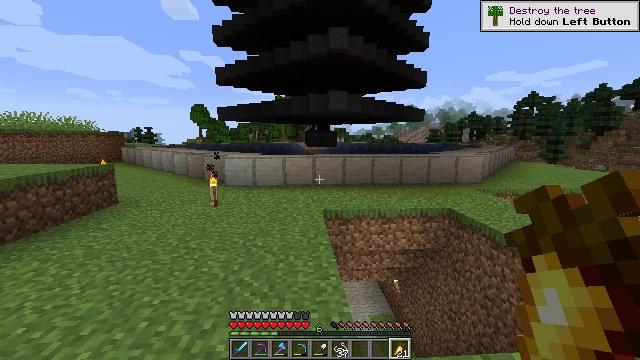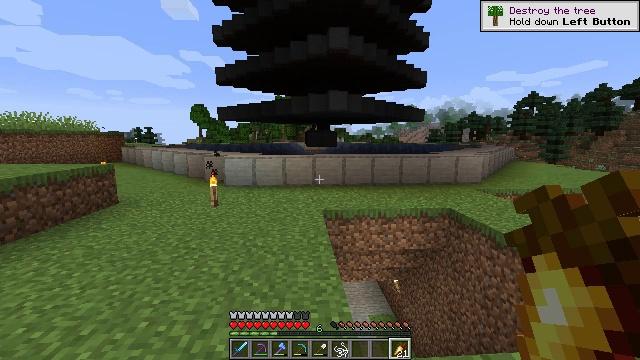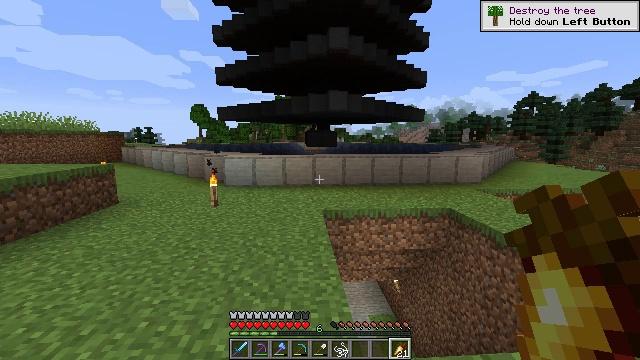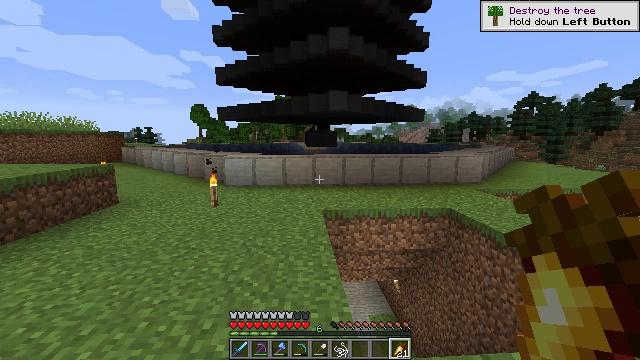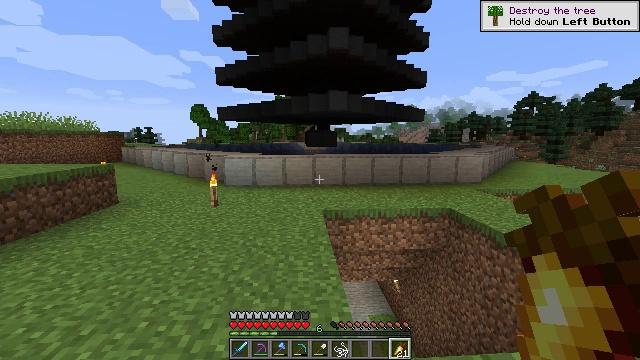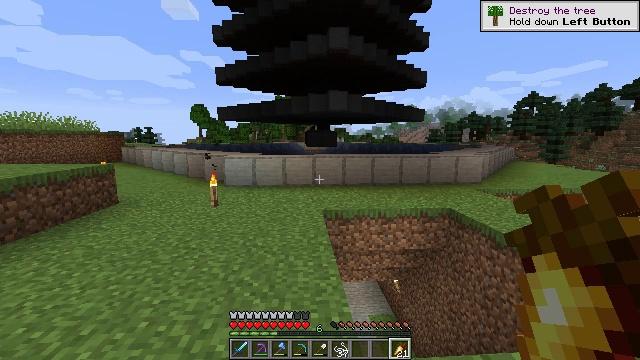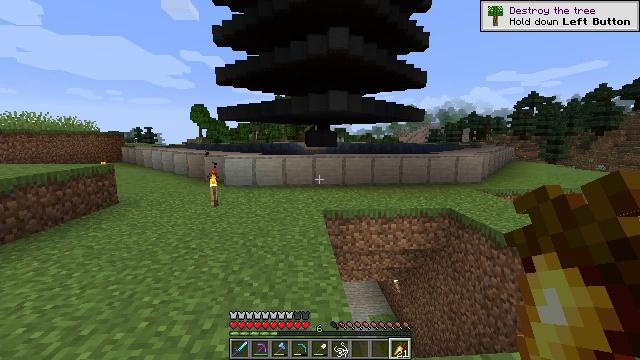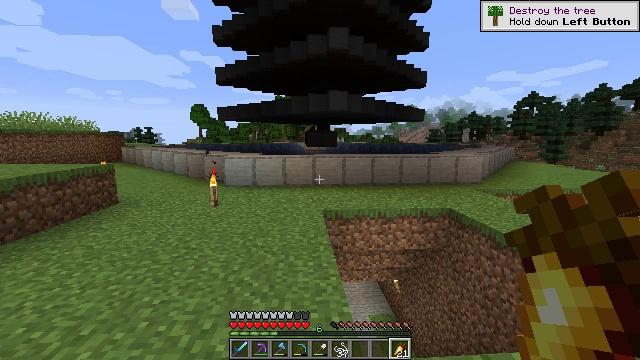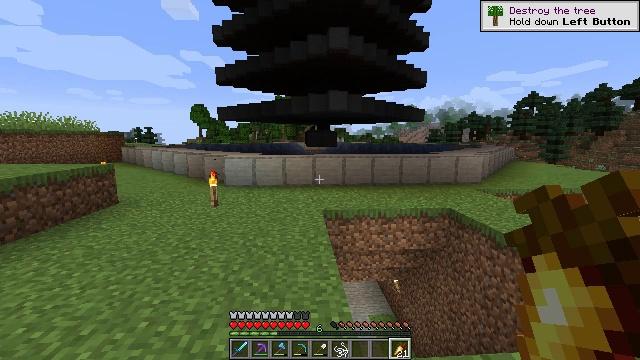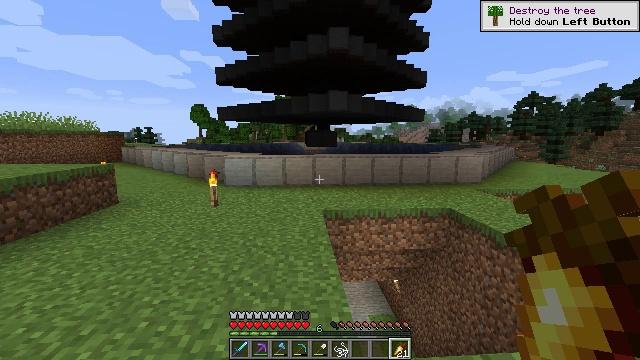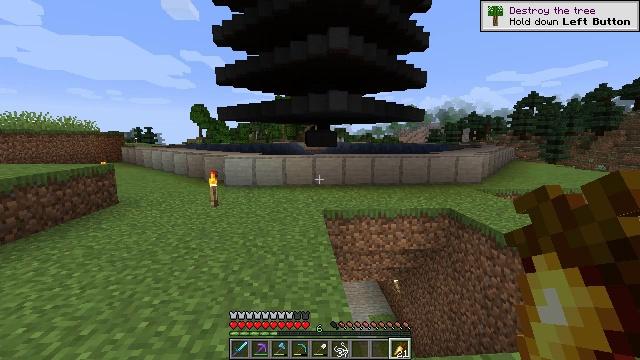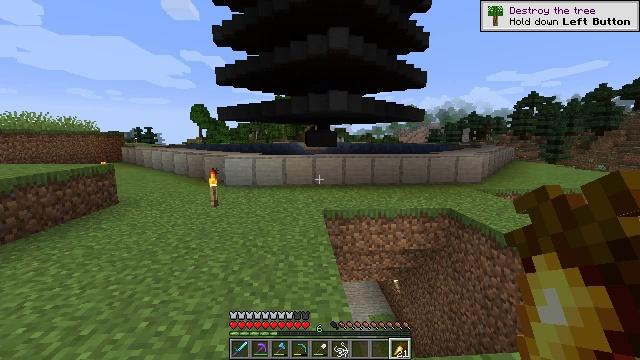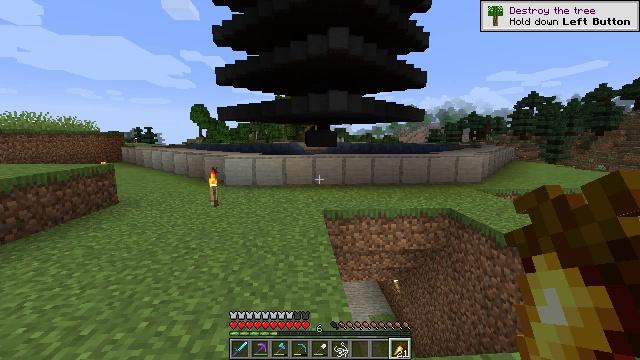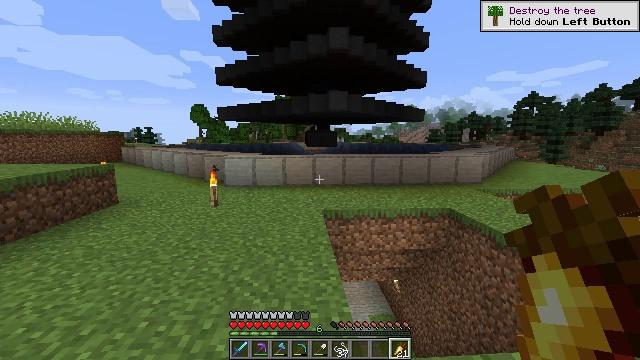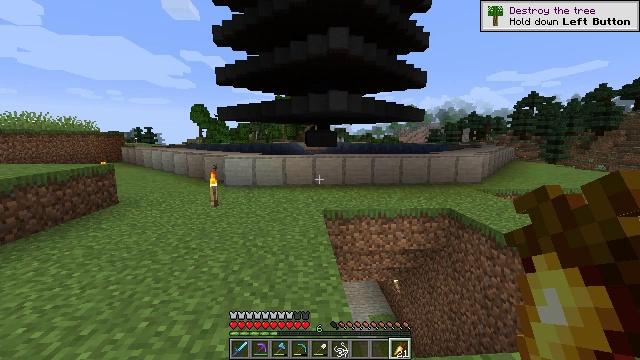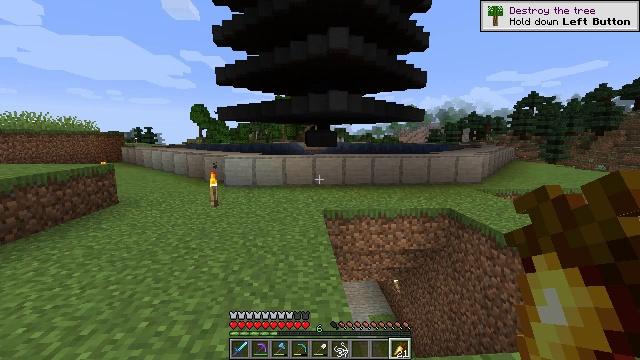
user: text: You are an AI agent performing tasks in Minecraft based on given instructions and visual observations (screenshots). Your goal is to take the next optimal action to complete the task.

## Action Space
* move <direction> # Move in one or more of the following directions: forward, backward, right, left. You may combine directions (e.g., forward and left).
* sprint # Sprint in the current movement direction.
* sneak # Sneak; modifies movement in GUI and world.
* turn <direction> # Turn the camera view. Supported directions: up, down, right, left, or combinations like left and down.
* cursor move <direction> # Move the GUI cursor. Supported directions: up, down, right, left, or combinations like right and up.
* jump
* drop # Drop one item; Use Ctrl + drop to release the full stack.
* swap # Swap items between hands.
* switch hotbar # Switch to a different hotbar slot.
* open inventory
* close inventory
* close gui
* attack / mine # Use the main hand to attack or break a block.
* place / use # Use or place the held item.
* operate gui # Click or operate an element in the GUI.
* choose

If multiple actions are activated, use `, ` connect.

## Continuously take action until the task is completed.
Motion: motion action
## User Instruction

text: Make smooth stone by smelting regular stone.
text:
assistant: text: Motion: no_op
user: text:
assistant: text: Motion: no_op
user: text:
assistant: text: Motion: no_op
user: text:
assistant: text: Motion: no_op
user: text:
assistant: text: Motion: no_op
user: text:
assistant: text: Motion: no_op
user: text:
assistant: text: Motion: no_op
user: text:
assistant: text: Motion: no_op
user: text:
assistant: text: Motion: no_op
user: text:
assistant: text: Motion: no_op
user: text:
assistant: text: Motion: no_op
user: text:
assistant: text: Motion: no_op
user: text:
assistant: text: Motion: no_op
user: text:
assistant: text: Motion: no_op
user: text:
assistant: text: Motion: no_op
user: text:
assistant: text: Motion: no_op
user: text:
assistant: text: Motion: no_op
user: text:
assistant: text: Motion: no_op
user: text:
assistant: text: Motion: no_op
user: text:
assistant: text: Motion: no_op
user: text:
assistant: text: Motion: no_op
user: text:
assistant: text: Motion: no_op
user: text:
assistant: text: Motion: no_op
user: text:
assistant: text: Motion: no_op
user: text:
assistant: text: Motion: no_op
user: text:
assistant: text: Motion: no_op
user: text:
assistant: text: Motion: no_op
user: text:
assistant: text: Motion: no_op
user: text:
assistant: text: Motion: turn down
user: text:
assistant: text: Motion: turn right and down